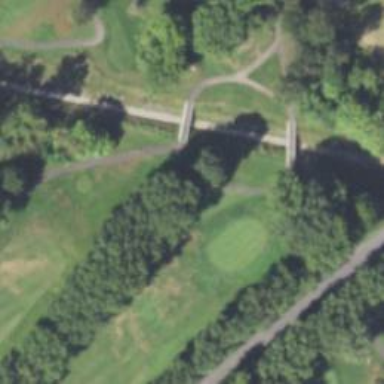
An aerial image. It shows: View of golf hole.